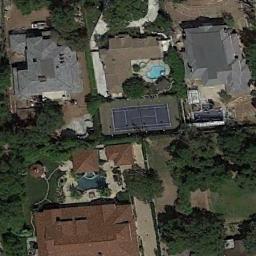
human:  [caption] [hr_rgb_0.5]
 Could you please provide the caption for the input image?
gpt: Many buildings of different shapes are beside the tennis courts .

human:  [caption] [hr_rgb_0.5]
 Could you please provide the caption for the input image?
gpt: There are two tennis courts of the same size in red and green .

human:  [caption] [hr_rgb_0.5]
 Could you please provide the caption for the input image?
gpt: Tennis court and swimming pool in the middle of a residential area surrounded by trees .

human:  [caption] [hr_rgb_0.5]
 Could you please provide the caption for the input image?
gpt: The tennis court is on the grass next to some buildings and trees .

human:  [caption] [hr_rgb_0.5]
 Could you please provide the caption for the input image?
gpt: There are some green trees and buildings around the tennis court .